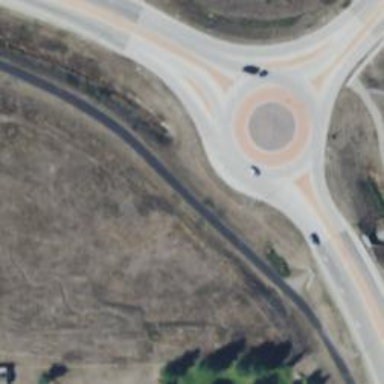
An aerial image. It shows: Roundabout located on tertiary link road.